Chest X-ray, PA view. Patient: 55 years old, sex F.
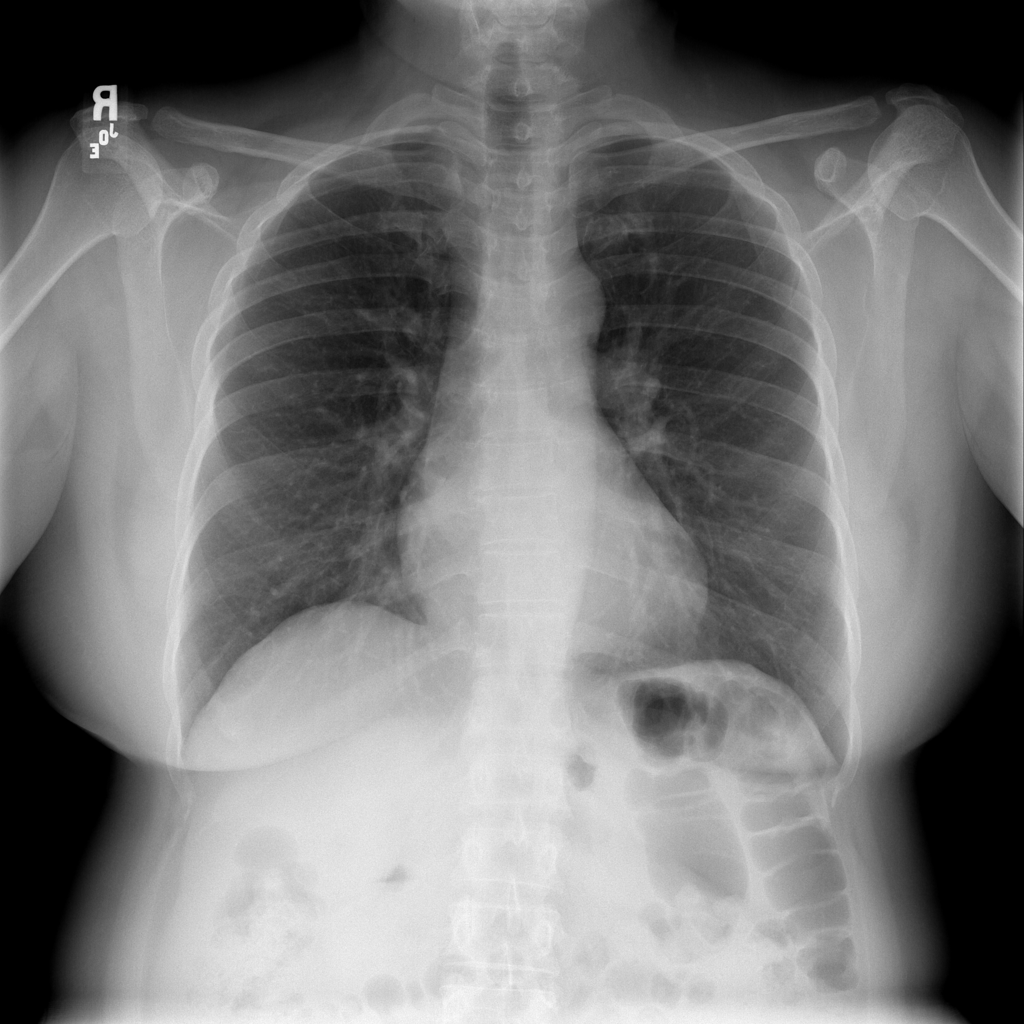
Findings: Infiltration